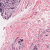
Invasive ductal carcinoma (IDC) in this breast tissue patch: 0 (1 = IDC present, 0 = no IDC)